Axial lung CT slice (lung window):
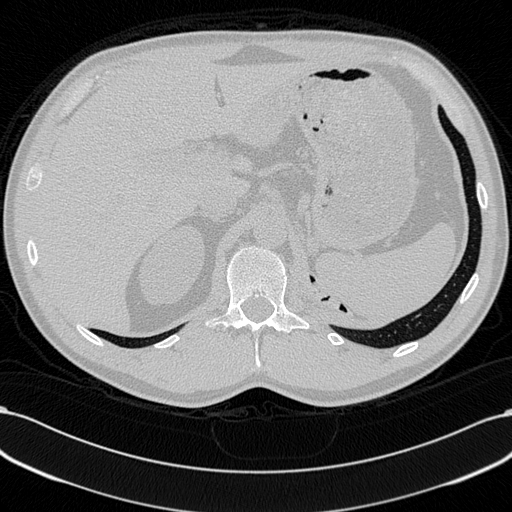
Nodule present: no